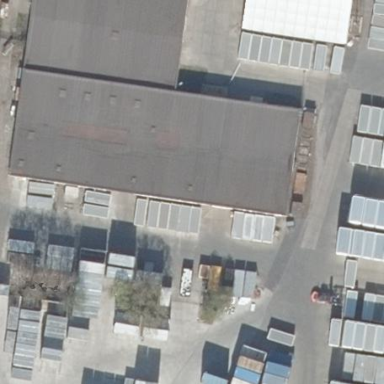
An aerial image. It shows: Flat roof building with grey roof.